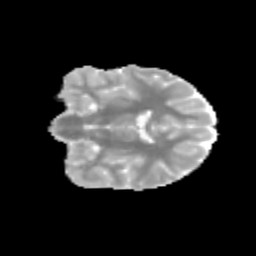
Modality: MD
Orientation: coronal
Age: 12
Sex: female
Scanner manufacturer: siemens
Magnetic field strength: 3 T
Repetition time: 3.8 s
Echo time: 0.07 s